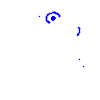
Particle: kaon